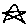
Label: star